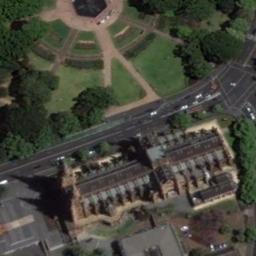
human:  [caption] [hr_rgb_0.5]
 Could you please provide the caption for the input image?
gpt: The church with four towers is built next to a park .

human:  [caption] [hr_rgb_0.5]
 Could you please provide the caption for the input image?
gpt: A church with a gray roof, A cross-shaped roof on the main house of the church, Several buildings and roads and trees and lawns around the church .

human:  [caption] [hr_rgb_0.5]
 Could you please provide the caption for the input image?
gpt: The church and the grass are on the both side of the road .

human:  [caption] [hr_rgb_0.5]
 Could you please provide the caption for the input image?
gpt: This is a church  It is a rectangular building .

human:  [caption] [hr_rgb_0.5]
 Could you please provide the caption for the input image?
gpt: There are many cars on the road near the church .